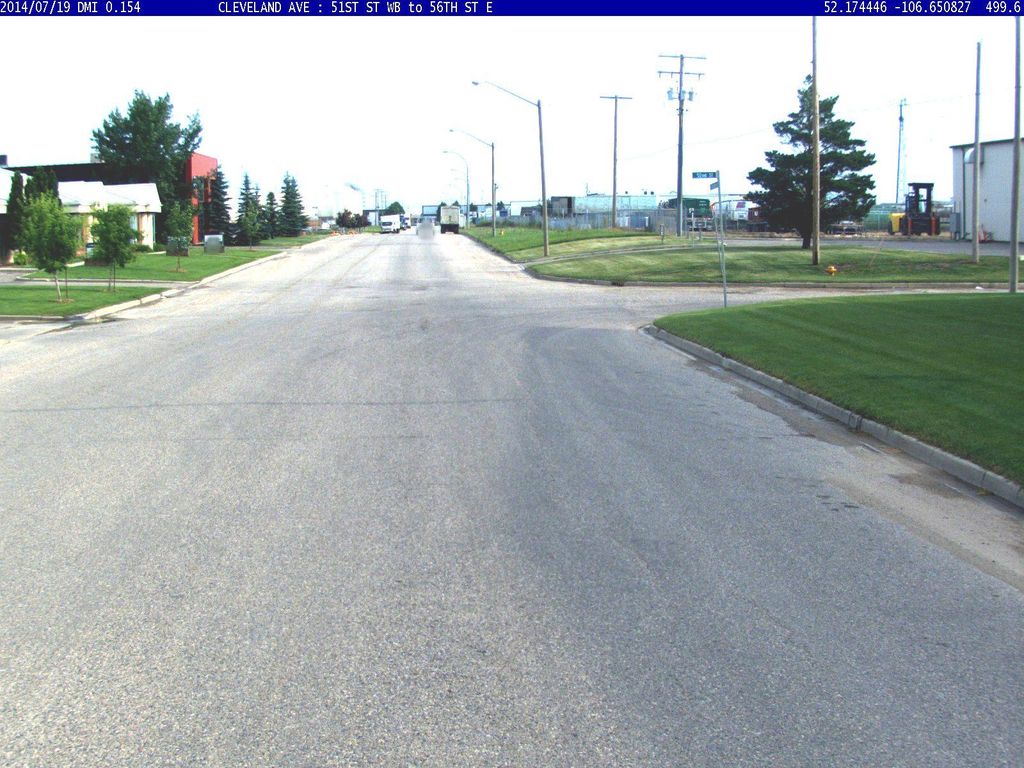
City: saskatoon